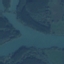
Land use / land cover: River